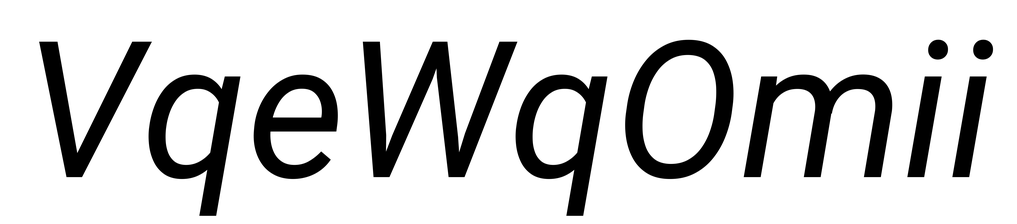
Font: Roboto-Italic_Italic